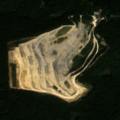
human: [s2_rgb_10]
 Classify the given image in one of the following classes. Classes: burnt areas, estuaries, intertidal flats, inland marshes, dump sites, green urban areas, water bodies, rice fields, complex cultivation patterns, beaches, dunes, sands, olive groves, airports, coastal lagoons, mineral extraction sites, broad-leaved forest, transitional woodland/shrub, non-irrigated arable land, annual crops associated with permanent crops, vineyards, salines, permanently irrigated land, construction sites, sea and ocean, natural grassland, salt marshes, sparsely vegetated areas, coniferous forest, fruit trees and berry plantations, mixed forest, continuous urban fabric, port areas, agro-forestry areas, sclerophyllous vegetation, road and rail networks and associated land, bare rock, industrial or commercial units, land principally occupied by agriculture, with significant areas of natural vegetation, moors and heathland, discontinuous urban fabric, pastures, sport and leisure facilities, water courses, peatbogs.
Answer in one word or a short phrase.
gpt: mineral extraction sites, broad-leaved forest, coniferous forest, mixed forest